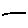
Label: line